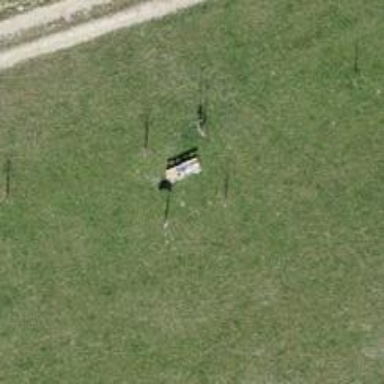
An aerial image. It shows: Bench.